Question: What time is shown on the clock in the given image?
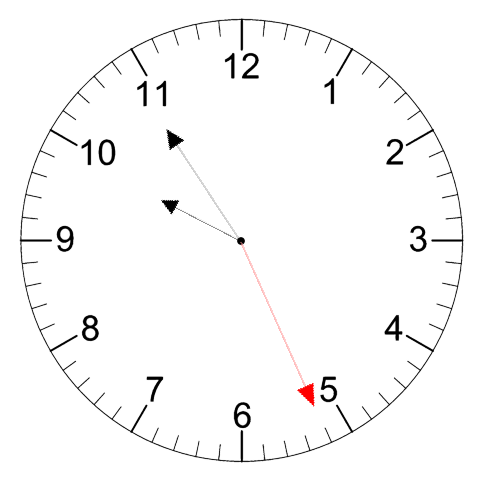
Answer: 09:54:26